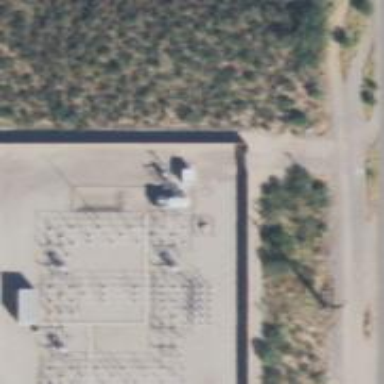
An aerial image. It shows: Switch for power supply.